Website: lowes
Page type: customer-info-address
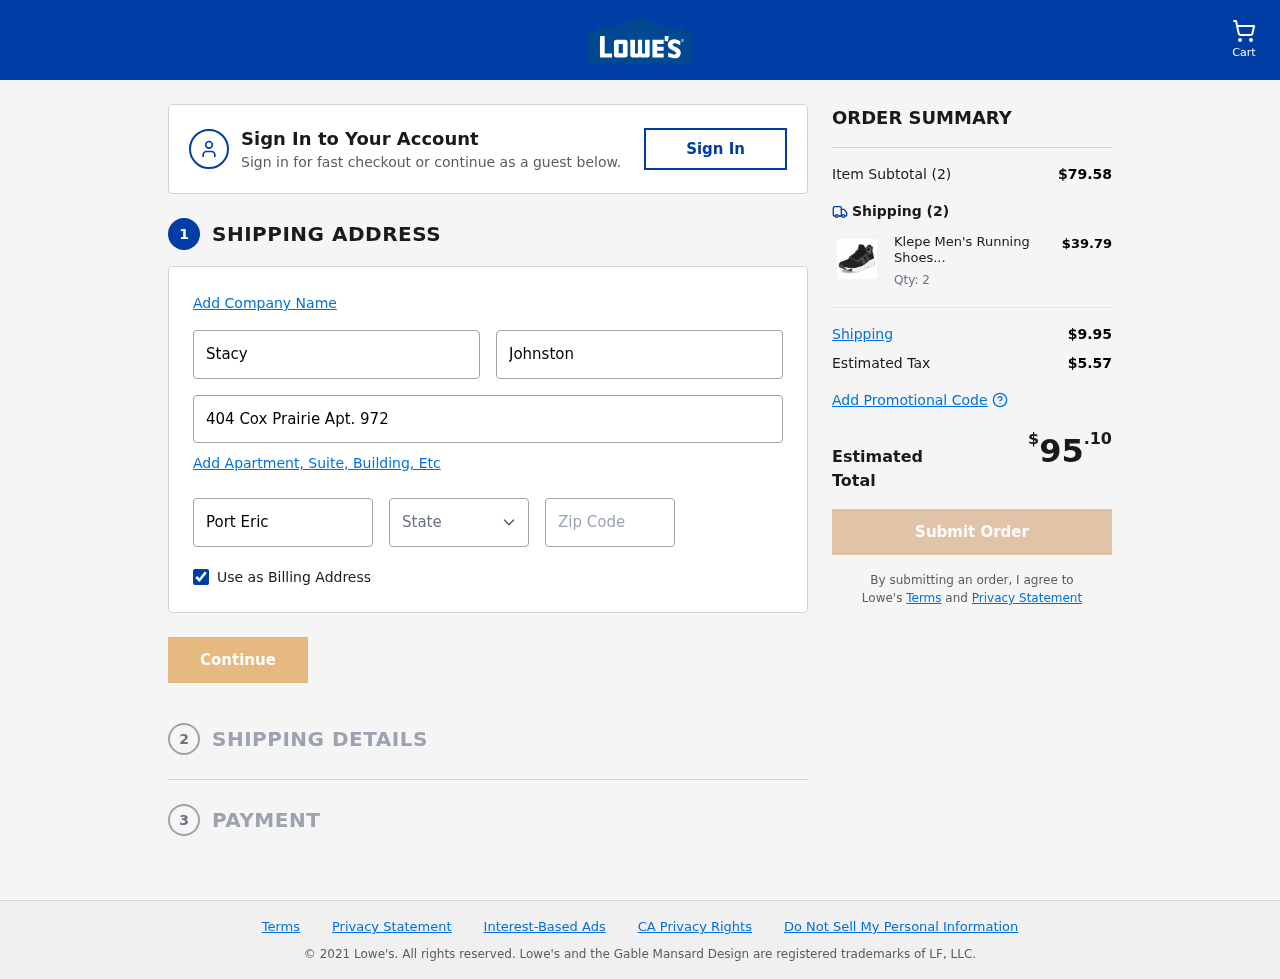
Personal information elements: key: PII_CITY
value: Port Eric
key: PII_FIRSTNAME
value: Stacy
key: PII_LASTNAME
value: Johnston
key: PII_POSTCODE
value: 76464
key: PII_STATE_ABBR
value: NJ
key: PII_STREET
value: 404 Cox Prairie Apt. 972
Product elements: key: PRODUCT1_NAME
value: Klepe Men's Running Shoes-8 UK (40 EU) (7 US) (KP031/BLK)
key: PRODUCT1_PRICE
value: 39.79
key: PRODUCT1_QUANTITY
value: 2
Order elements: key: ORDER_NUM_ITEMS
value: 2
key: ORDER_SUBTOTAL
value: $79.58
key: ORDER_NUM_ITEMS2
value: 2
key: ORDER_SHIPPING_COST
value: $9.95
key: ORDER_TAX
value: $5.57
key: ORDER_TOTAL
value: $95.10